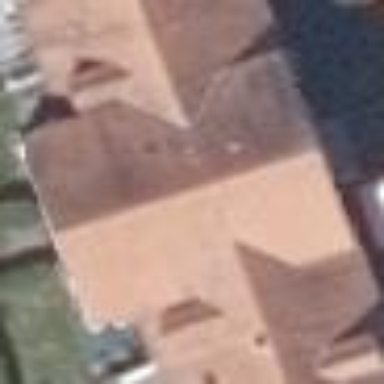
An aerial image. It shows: Gabled roof apartments building.